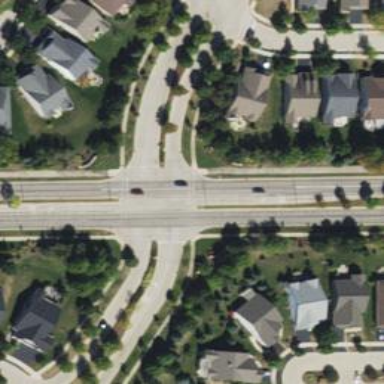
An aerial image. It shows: Stop road.